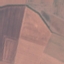
Land use / land cover class: AnnualCrop